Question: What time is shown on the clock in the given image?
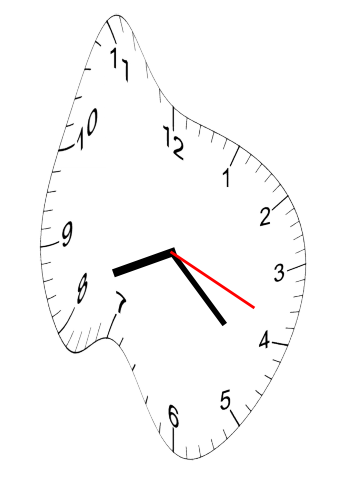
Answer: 08:22:19